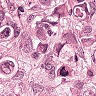
Metastatic tissue present: yes